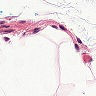
Metastatic tissue present: no